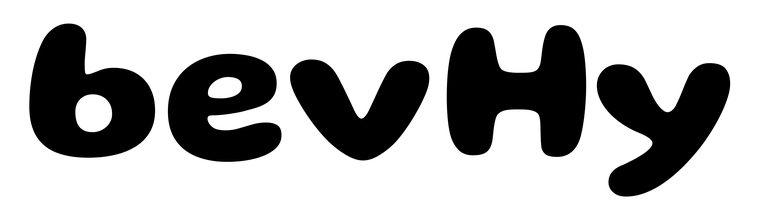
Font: Gluten_Bold